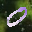
Label: 0